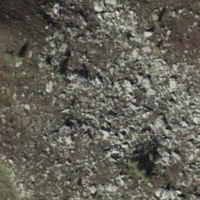
EUNIS habitat code: 26
Species observed at this site:
Nucifraga caryocatactes